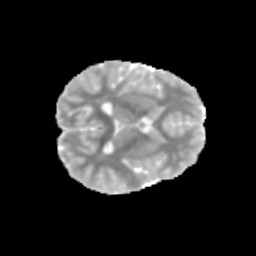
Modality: MD
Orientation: axial
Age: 12
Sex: female
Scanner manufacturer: siemens
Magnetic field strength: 3 T
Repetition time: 3.8 s
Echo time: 0.07 s